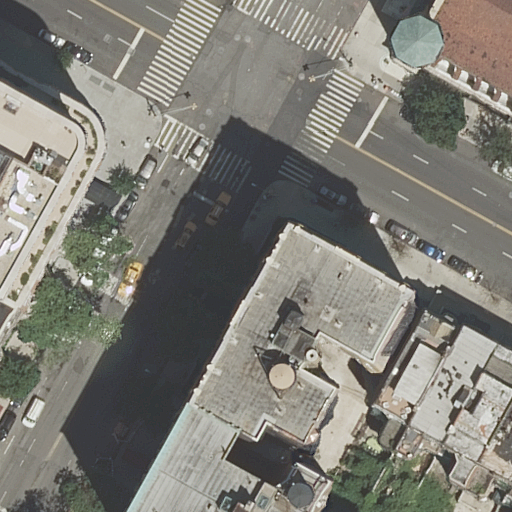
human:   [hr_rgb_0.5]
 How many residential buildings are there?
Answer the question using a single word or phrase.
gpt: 9

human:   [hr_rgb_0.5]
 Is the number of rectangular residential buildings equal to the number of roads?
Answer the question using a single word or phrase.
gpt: no

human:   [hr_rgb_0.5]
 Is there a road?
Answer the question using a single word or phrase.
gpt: yes

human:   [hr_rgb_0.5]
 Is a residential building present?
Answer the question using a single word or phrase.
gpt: yes

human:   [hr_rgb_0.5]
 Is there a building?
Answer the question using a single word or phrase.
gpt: yes

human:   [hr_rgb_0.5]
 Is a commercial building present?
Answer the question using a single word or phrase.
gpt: no

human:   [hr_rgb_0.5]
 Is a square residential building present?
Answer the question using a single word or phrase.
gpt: no

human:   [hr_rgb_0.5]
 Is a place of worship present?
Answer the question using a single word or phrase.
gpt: yes

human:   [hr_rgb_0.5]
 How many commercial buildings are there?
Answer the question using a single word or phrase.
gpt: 0

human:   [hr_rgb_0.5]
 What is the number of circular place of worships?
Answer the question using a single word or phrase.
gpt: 0

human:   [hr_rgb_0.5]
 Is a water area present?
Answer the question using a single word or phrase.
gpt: no

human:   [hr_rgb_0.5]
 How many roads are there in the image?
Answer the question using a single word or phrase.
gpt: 4

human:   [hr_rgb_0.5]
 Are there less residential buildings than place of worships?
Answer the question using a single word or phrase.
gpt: no

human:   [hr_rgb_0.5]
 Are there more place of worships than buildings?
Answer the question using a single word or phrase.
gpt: no

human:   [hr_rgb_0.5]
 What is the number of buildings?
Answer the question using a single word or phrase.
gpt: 10

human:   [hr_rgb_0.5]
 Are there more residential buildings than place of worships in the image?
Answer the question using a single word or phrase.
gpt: yes

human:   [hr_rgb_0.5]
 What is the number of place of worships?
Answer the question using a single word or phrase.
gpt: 1

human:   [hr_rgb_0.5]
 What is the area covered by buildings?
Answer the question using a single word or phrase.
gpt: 5850m2

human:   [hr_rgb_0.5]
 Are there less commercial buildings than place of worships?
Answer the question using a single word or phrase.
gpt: yes

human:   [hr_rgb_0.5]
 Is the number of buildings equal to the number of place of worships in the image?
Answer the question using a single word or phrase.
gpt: no

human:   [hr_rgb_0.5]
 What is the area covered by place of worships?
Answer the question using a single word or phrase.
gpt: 1257m2

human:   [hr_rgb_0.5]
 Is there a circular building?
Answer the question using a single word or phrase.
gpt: no

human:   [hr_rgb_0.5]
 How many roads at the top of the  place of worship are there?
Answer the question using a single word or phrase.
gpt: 2

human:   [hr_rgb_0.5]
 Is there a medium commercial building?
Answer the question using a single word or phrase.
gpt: no

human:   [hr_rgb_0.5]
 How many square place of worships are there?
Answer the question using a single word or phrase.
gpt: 0

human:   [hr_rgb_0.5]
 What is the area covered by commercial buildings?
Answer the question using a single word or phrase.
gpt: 0m2

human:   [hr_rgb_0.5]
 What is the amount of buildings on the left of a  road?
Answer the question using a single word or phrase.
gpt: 3

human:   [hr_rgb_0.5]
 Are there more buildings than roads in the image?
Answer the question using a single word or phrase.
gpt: yes

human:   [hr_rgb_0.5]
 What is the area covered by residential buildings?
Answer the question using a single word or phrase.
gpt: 4593m2

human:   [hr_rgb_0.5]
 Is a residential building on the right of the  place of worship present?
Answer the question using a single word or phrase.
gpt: no

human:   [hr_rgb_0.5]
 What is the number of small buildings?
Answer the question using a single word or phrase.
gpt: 2

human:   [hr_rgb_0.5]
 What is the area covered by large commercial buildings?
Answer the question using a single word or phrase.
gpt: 0m2

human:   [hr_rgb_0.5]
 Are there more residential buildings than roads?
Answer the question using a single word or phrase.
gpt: yes

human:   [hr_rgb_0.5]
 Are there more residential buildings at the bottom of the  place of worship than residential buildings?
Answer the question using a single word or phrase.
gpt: no

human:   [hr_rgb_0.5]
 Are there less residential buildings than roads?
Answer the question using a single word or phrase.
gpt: no

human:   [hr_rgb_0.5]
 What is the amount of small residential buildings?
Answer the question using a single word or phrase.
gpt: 2

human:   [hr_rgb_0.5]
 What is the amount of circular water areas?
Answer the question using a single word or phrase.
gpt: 0

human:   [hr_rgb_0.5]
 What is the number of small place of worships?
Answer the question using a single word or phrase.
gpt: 0

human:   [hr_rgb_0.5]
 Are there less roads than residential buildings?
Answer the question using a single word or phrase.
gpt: yes

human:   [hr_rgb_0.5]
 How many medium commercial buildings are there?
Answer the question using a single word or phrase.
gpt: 0

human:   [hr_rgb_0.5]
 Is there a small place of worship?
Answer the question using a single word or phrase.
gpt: no

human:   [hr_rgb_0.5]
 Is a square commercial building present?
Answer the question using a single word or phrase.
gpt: no

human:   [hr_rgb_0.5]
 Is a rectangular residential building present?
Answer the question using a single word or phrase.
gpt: yes

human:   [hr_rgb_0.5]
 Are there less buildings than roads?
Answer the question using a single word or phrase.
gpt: no

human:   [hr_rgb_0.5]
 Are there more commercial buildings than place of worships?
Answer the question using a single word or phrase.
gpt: no

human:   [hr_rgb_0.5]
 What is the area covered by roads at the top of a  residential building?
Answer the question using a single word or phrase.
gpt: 0m2

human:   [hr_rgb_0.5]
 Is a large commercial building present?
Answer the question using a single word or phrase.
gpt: no

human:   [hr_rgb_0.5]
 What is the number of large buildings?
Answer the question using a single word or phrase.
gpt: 4

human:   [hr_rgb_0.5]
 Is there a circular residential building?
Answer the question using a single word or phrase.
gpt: no

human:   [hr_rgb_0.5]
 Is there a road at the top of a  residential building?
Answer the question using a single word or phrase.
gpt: yes

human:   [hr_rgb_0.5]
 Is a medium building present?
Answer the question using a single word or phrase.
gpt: yes

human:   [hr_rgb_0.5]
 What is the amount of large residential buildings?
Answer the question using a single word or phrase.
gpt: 3

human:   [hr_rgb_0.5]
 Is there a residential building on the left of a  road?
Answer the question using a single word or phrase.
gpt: yes

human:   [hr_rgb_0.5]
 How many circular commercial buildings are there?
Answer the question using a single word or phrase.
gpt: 0

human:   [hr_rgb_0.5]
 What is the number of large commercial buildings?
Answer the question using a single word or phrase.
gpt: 0

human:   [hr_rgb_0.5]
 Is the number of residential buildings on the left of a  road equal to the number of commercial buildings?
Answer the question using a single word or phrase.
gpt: no

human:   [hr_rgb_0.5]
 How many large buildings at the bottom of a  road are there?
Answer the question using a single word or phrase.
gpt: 2

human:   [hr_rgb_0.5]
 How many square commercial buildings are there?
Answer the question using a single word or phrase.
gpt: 0

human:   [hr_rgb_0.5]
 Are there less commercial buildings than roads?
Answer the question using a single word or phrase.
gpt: yes

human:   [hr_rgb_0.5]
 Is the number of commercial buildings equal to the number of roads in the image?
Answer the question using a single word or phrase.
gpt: no

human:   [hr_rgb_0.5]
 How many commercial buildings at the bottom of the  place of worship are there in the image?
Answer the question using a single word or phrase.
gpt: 0

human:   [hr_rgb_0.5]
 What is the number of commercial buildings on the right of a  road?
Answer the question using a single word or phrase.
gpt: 0

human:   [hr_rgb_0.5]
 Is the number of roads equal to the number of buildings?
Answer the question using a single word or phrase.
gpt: no

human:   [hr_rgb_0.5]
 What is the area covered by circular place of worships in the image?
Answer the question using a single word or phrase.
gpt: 0m2